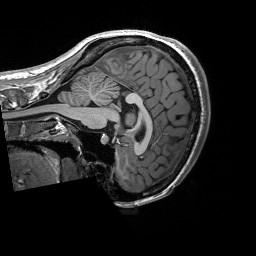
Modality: T1w
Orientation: sagittal
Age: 21
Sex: female
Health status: healthy
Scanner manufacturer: siemens
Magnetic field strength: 3 T
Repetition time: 2.53 s
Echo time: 0.00227 s